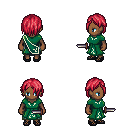
a pixel art fantasy rpg character, female body template, human, dark skin, sash dress, teal pants, ruby red bangs hairstyle, ghillies, dagger, four views (front, back, left, right), 2x2 character sprite sheet, small pixel art, hard edges, no anti-aliasing